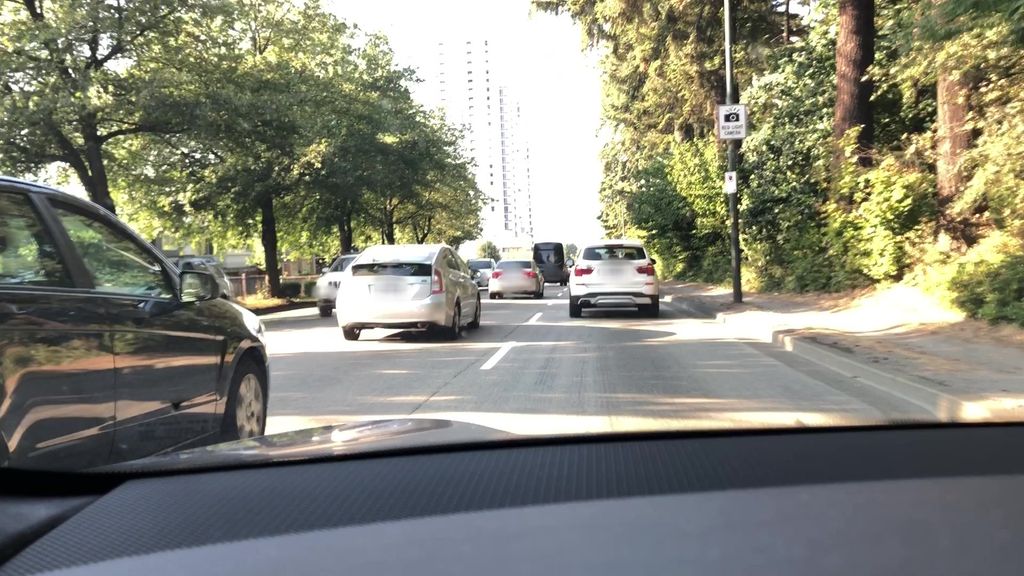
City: vancouver